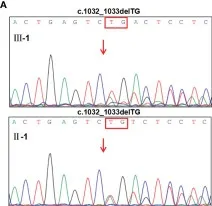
Genetic analysis and illustration of the heterozygous c.1032_1033delTG mutation of CXCR4 gene. (A) Sanger sequencing of CXCR4 cDNA from the patient and his family, showing TG deletion from exon2(c.1032_1033del)in the proband and his father. The red arrow indicates the variant site of exon2.
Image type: chart (chart)